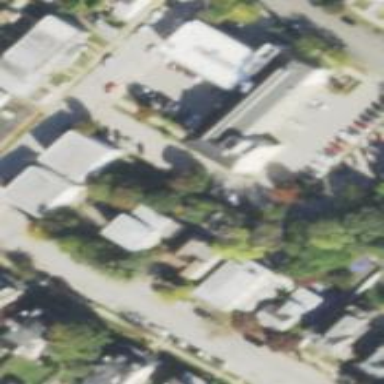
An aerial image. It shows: Commercial building.